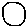
Label: moon